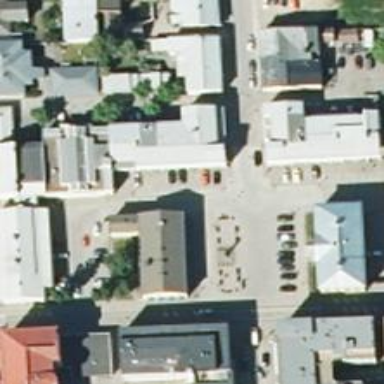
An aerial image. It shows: Square.